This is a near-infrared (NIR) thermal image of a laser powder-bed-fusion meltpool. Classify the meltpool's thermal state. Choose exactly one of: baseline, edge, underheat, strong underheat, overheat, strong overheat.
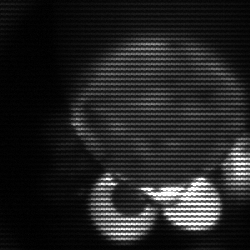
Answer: edge